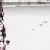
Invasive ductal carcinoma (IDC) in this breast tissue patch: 0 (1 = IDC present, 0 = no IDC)